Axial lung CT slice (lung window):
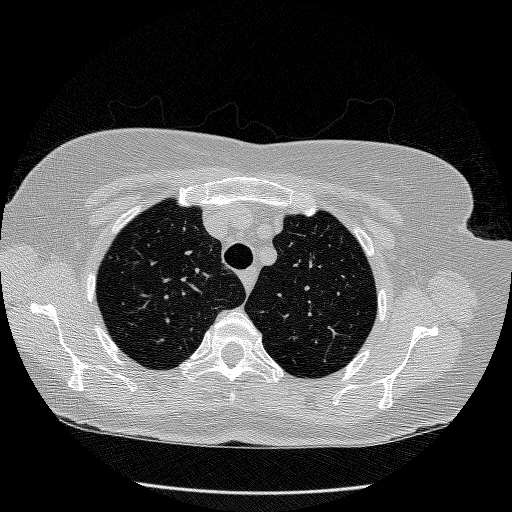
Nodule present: no